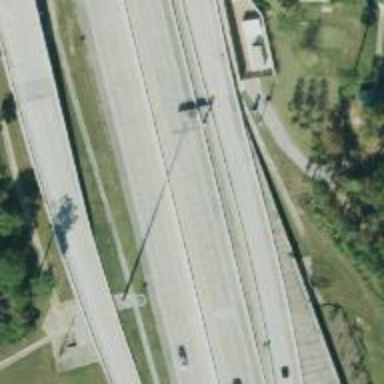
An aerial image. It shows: Motorway.